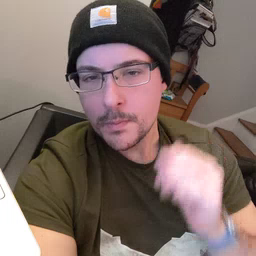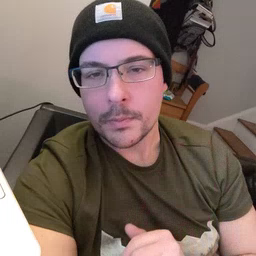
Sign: finish